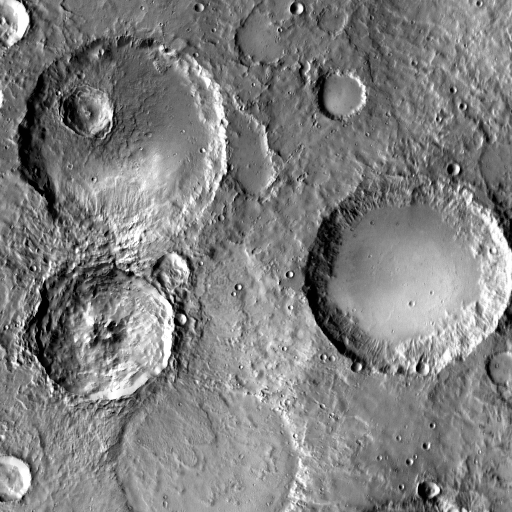
Crater classes present: Background, Other, Layered, Buried, Secondary